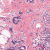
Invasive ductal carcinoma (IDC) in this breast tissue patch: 1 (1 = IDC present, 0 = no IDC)